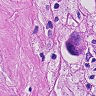
Metastatic tissue present: yes